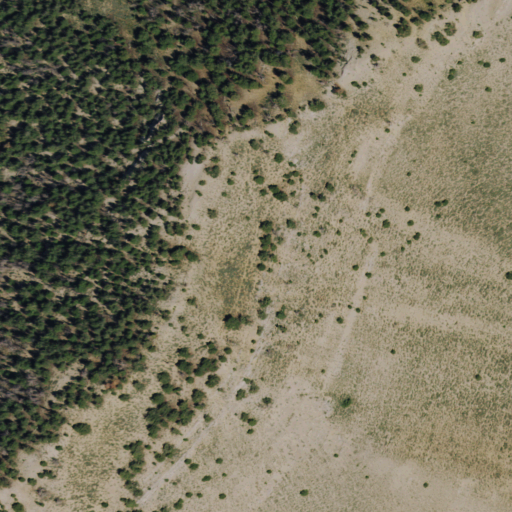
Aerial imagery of mountain in Nevada named Becky Peak containing evergreen forest, shrub, and grassland